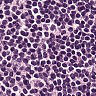
Metastatic tissue present: no